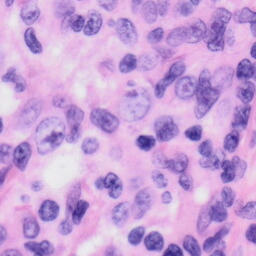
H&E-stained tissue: Skin